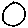
Label: circle